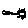
Label: star